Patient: sex M, age 50
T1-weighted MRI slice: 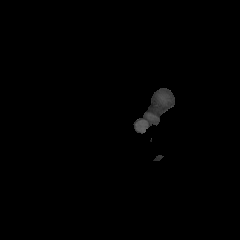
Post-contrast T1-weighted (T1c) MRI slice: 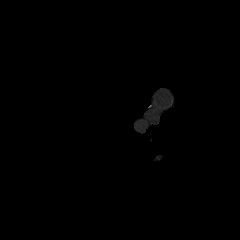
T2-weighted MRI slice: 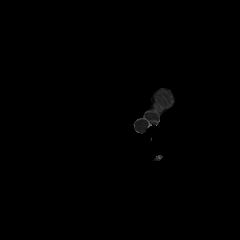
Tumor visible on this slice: no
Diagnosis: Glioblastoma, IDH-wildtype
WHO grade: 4